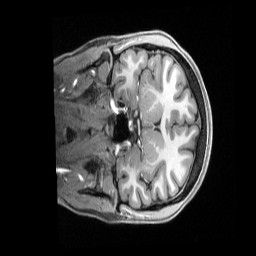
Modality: T1w
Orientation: coronal
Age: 26
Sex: female
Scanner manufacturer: siemens
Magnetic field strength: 3 T
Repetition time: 2.5 s
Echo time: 0.00296 s